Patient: sex M, age 65
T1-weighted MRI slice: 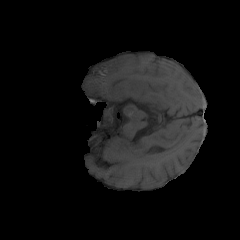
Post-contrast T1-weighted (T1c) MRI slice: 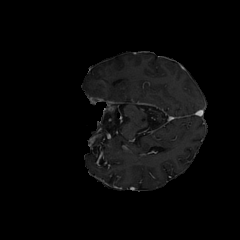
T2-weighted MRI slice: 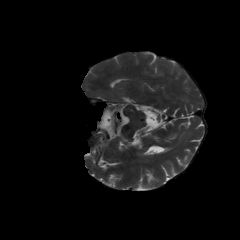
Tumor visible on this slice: no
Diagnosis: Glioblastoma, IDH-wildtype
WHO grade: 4